Question: What I have going on here is:
Table 1: AOC_Model
'''
AOC_ID int (Primary Key)
Model varchar(50)
'''
Table 2: AOC_Chipset
'''
AOC_CHIPSET_ID int (Primary Key)
CONTROLLER_ID int
CHIPSET_ID int
AOC_ID int
'''
Table 3: Controller
'''
CONTROLLER_ID int (Primary Key)
CONTROLLER varchar(10)
'''
Table 4: Chipset
'''
CONTROLLER_ID int (Primary Key)
CHIPSET_ID int (Primary Key)
CHIPSET varchar(50)
'''
Table 5: Notes_Chipset
'''
NOTES_CHIPSET_ID int (Primary Key)
CONTROLLER_ID int
CHIPSET_ID int
DATE date
NOTES varchar(800)
'''
First I have a Chipset table that is joined to Controller via Controller_ID
Then I have AOC_Chipset which actually acts as Joining table between Controller and Chipset. AOC_Chipset is joined to Chipset via Controller_ID and Chipset_id
Then I have Notes_Chipset which is also joined to Chipset via Controller_ID and Chipset_id
And Finally, I have AOC_Model which is joined to AOC_Chipset via AOC_ID
I have many to many relationships going on here.
I could have one or two controllers assigned to the same AOC_ID.
I could have one or two chipsets assigned to the same controller.
I could have multiple Notes assigned to the same Chipset.
I created this query in SQL Server 2019:
'''
SELECT
dbo.AOC_CHIPSET.AOC_ID,
string_agg(dbo.CONTROLLER.CONTROLLER, ', ') AS vControllers,
string_agg(dbo.CHIPSET.CHIPSET, ', ') AS vChipsets,
string_agg(dbo.NOTES_CHIPSET.DATE, ', ') AS vDate,
string_agg(dbo.NOTES_CHIPSET.NOTES, ', ') AS vNotes
FROM
dbo.AOC_CHIPSET
INNER JOIN
dbo.CHIPSET ON dbo.AOC_CHIPSET.CONTROLLER_ID = dbo.CHIPSET.CONTROLLER_ID
AND dbo.AOC_CHIPSET.CHIPSET_ID = dbo.CHIPSET.CHIPSET_ID
INNER JOIN
dbo.CONTROLLER ON dbo.CHIPSET.CONTROLLER_ID = dbo.CONTROLLER.CONTROLLER_ID
INNER JOIN
dbo.NOTES_CHIPSET ON dbo.CHIPSET.CONTROLLER_ID = dbo.NOTES_CHIPSET.CONTROLLER_ID
AND dbo.CHIPSET.CHIPSET_ID = dbo.NOTES_CHIPSET.CHIPSET_ID
AND dbo.CONTROLLER.CONTROLLER_ID = dbo.NOTES_CHIPSET.CONTROLLER_ID
GROUP BY
dbo.AOC_CHIPSET.AOC_ID
'''
The problem is the result contains duplicates

I know I can use the 'DISTINCT', but I can't figure out where / how to place it in conjunction with 'string_agg'?
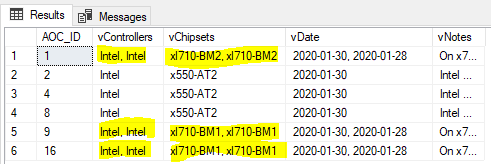
Answer: I replaced the joins by sub-selects placed directly in the select list. This allows me to select distinct values per retrieved property. In fact, there are always 2 sub-selects per string to create. The inner one has a 'SELECT DISTINCT' and the outer one makes the 'string_agg'. The inner sub-select filters its rows with a WHERE-clause with 'AOC_ID' matching the main 'SELECT'
'''
SELECT
ac.AOC_ID,
(SELECT string_agg(CONTROLLER, ', ') FROM
(SELECT DISTINCT CONTROLLER
FROM dbo.CONTROLLER co INNER JOIN dbo.AOC_CHIPSET ac1
ON ac1.CONTROLLER_ID = co.CONTROLLER_ID
WHERE ac1.AOC_ID = ac.AOC_ID) x) AS vControllers,
(SELECT string_agg(CHIPSET, ', ') FROM
(SELECT DISTINCT CHIPSET
FROM dbo.CHIPSET cs INNER JOIN dbo.AOC_CHIPSET ac2
ON ac2.CONTROLLER_ID = cs.CONTROLLER_ID AND ac2.CHIPSET_ID = cs.CHIPSET_ID
WHERE ac2.AOC_ID = ac.AOC_ID) y) AS vChipsets,
(SELECT string_agg([DATE], ', ') FROM
(SELECT DISTINCT [DATE]
FROM dbo.NOTES_CHIPSET nd INNER JOIN dbo.AOC_CHIPSET ac3
ON ac3.CONTROLLER_ID = nd.CONTROLLER_ID AND ac3.CHIPSET_ID = nd.CHIPSET_ID
WHERE ac3.AOC_ID = ac.AOC_ID) z) AS vDate,
(SELECT string_agg(NOTES, ', ') FROM
(SELECT DISTINCT NOTES
FROM dbo.NOTES_CHIPSET nd INNER JOIN dbo.AOC_CHIPSET ac4
ON ac4.CONTROLLER_ID = nd.CONTROLLER_ID AND ac4.CHIPSET_ID = nd.CHIPSET_ID
WHERE ac4.AOC_ID = ac.AOC_ID) z) AS vNotes
FROM
dbo.AOC_CHIPSET ac
GROUP BY
ac.AOC_ID
'''
The 'SELECT DISTINCT' in the sub-queries work, because the select-list does not contain any controller or chipset id. This would not be possible with joins on the outer level, since those require these ids.